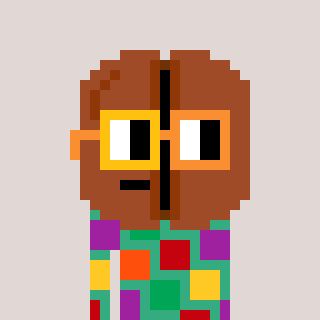
a pixel art character with square yellow and orange glasses, a coffeebean-shaped head and a teal-colored body on a warm background